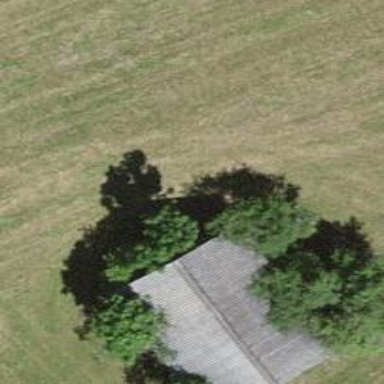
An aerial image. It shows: Rural barn.